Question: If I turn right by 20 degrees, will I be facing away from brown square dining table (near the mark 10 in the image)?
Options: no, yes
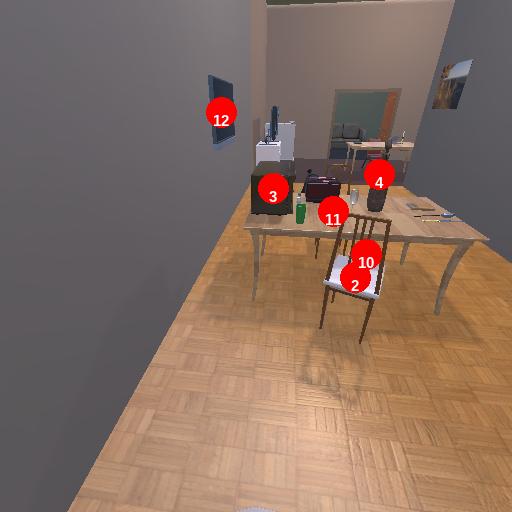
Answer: no